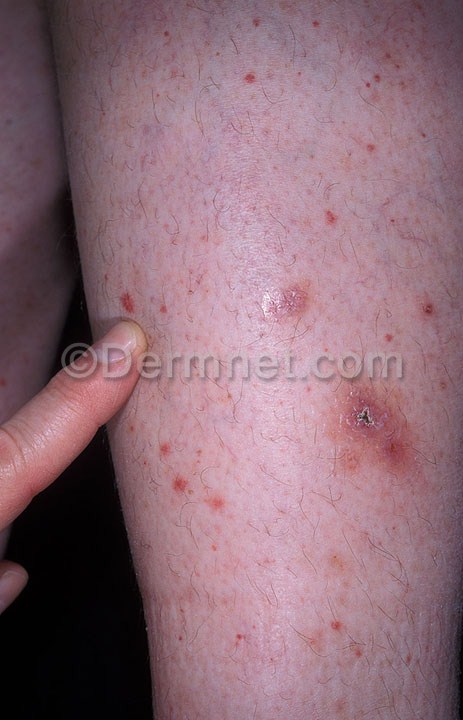
Disease: Vasculitis Photos